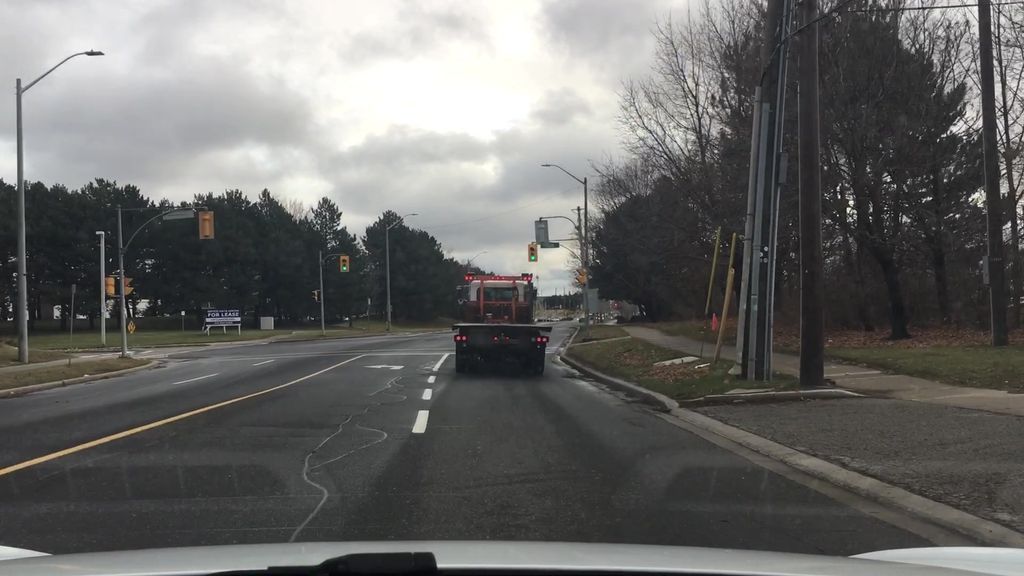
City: toronto